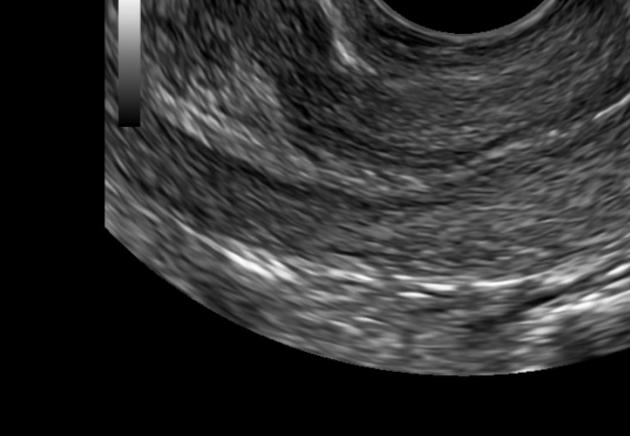
Label: notinfected